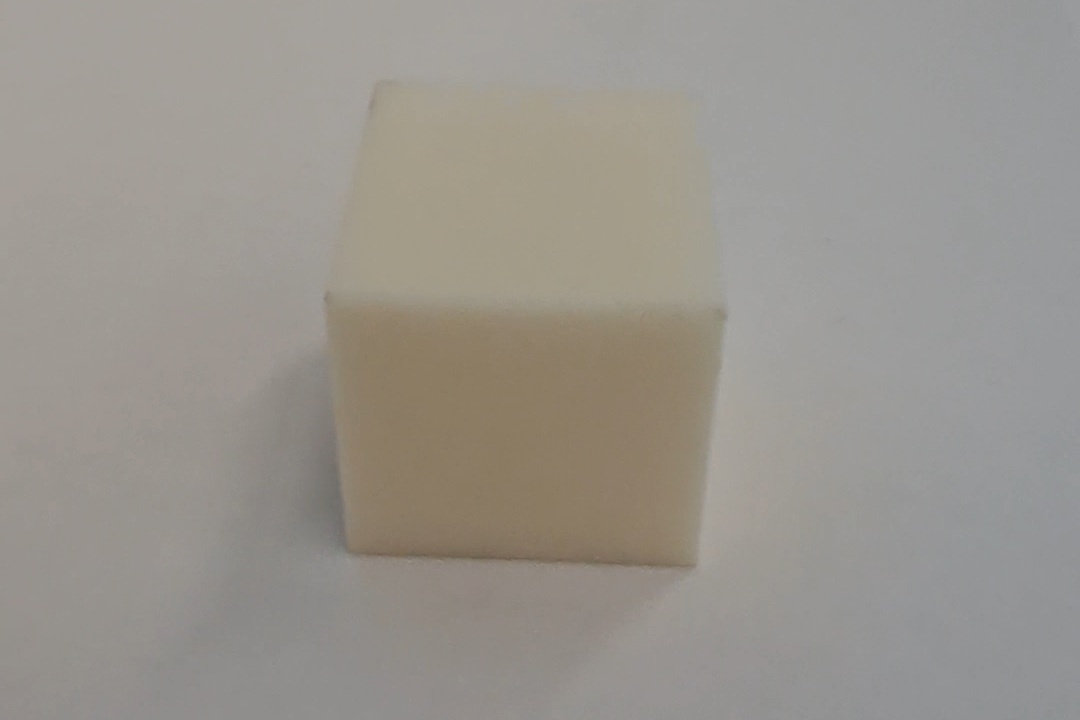
Label: Cuboid